Question: I've been trying to come up with the best way to design my file manager for a project. I need to work with many file implementations and I have a File class made of 2 objects inside: Data and Descriptor.

As you can see, I have many different implementations of the Data class, one for each file organization. All of the implementations use records to organize their information but the fields for each kind of file (users, transactions, etc...) have to be stored as metadata inside their respective descriptor file. So basically my problem is trying to access and updating the descriptor of each file.
For example, while trying to search() inside the Users file from the Stacked class, I need the fields (username, name, last name, etc...) which are inside the Users Descriptor file, but I cant come up with a nice design for it. The only way I can think of is passing the Descriptor reference to each method (search, write, etc...) but I have a feeling that my solution would be bad design.
Please note that I still have to keep adding more file organizations for different files, so I want to plan ahead and have a nice file manager to handle all the requests the best way possible, but currently this is what I've come up with.
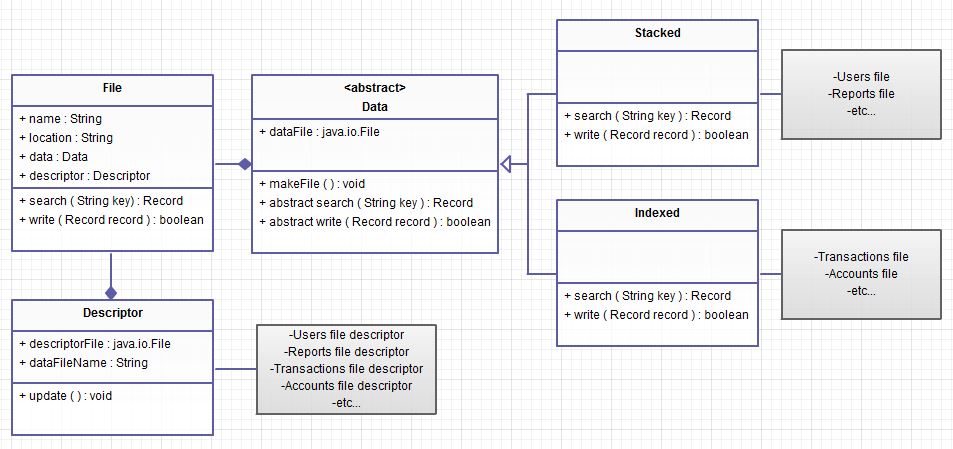
Answer: ## Why you shouldn't do it like you do it
One major goal of good object oriented design, is to keep the methods close to the data they use. This leads to <URL>.
You in turn want to do the opposite. You want the data to be stored in different classes than the methods that use these data. This leads to a Code Smell called <URL>.
I would strongly discourage you from keeping the separation, because it has no benefit in it's current form. Description is only a dumb
## How to do it better
A better solution would be, to merge 'Description' into your 'Data' class. This way every class has easy access to the data it needs.
## How to enforce your class seperation
If you want to enforce the separation of 'Description' and 'Data' anyway, you can use one of these solutions:
- 'Data''Description'- <URL>
---
your compositions point into the wrong direction. Currently your data objects contain files and your descriptor objects contain other files.